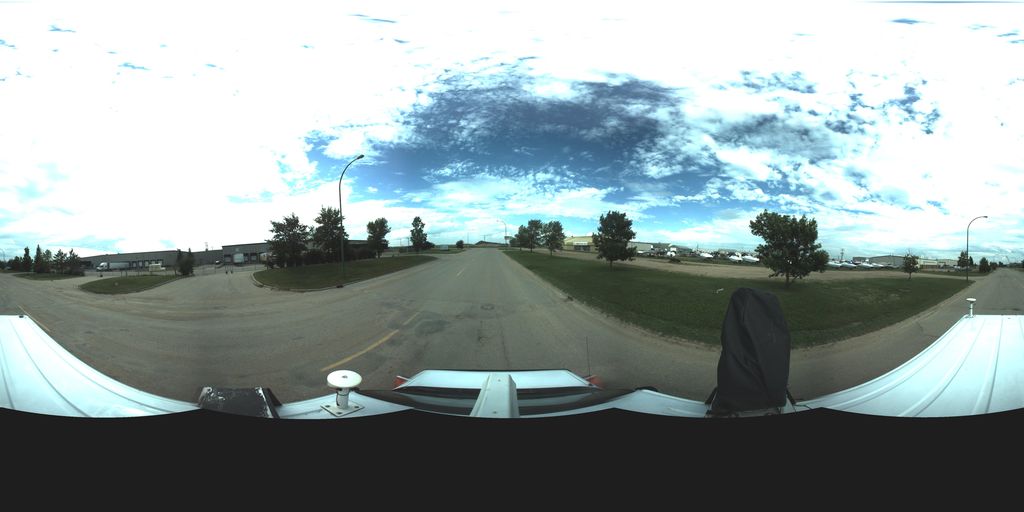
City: saskatoon